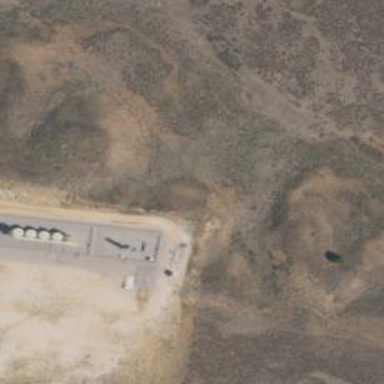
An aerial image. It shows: Storage tank that is man-made.